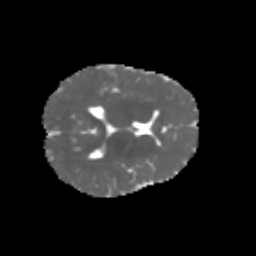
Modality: MD
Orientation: axial
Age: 6
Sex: female
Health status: healthy